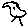
Label: bird